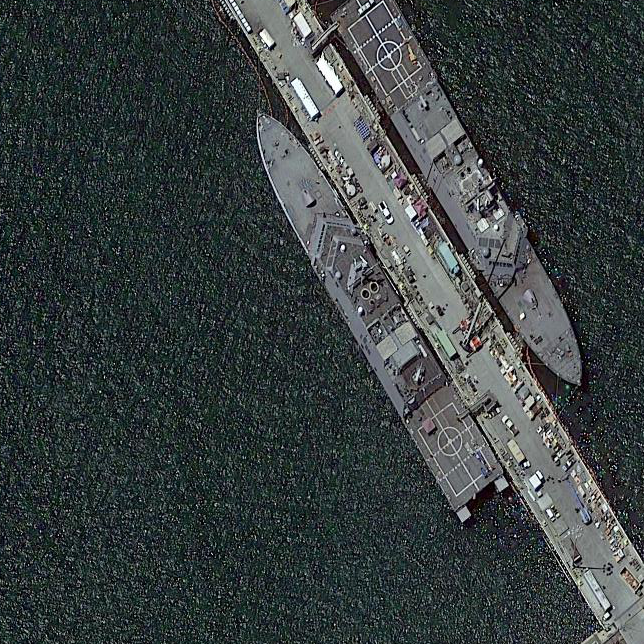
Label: cruiser